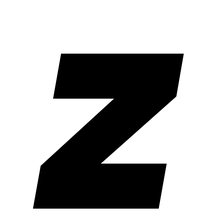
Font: Poppins-ExtraBoldItalic